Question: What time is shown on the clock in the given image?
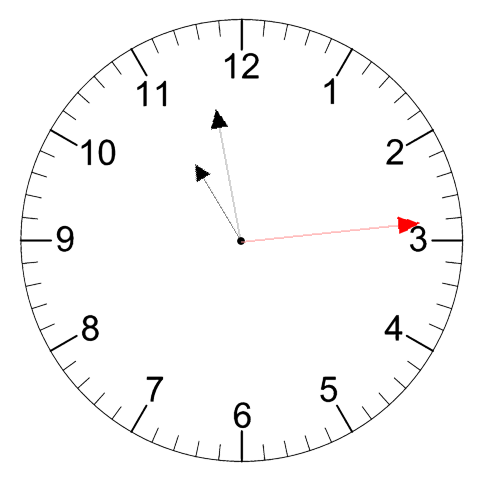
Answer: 10:58:14